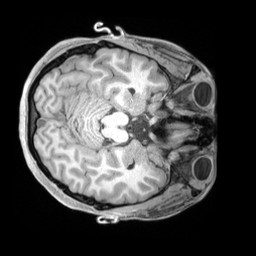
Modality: T1w
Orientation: axial
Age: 21
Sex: female
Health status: ill
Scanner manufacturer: siemens
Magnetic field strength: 3 T
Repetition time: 2.2 s
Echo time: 0.00218 s